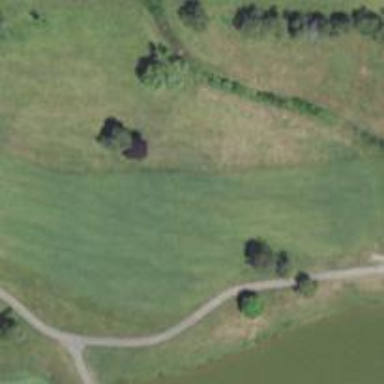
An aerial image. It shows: View of golf hole.